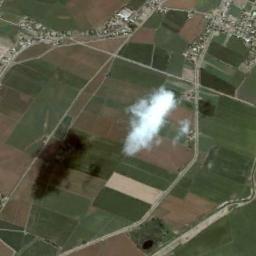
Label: cloud